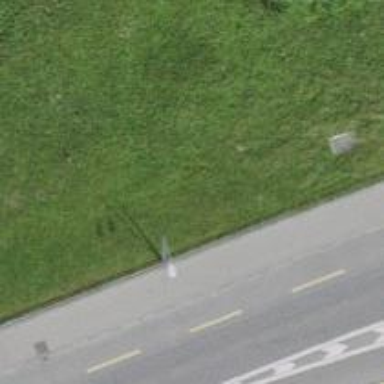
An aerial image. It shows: Concrete secondary road with designated cycle track.